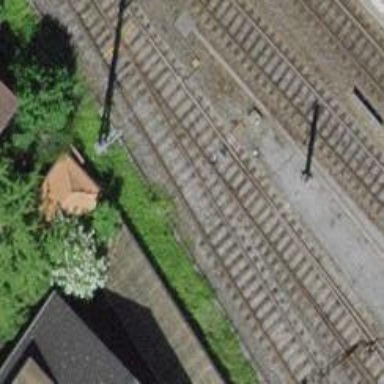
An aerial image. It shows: Railway siding with one electrified track and contact line for powering the train.